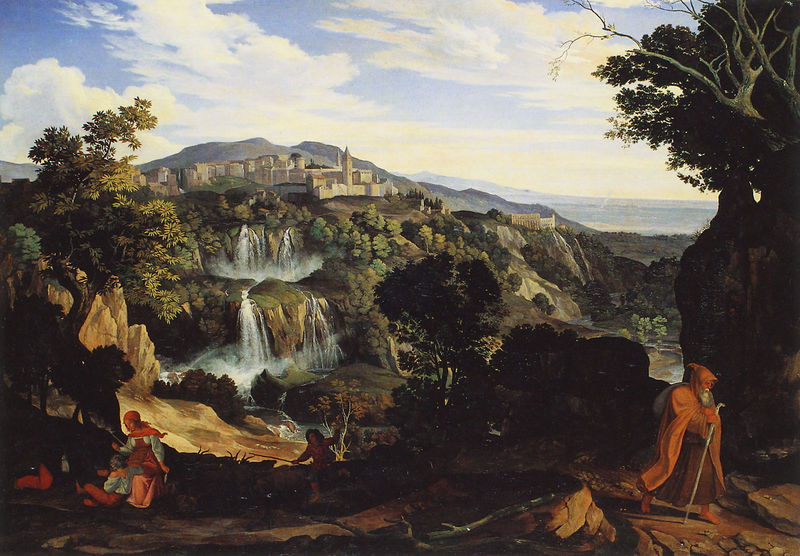
Titel: Wasserfälle von Tivoli
Künstler: Carl Philipp Fohr
Institution: Frankfurt, Städelsches Kunstinstitut
Schlagwörter: baum, berg, blau, blätter, dunkel, felsen, himmel, laub, mann, meer, umhang, wasser, wolken, bäume, fluss, grün, landschaft, menschen, stadt, braun, frau, grau, hell, licht, weiss, rot, schloss, weg, wiese, wolke, bart, steine, ast, horizont, häuser, hügel, natur, weite, kirche, mantel, kind, pflanzen, wasserfall, kinder, sack, turm, aussicht, gischt, ansicht, italien, stab, fischer, berge, gebirge, dorf, kopftuch, panorama, burg, wandern, wanderer, mönch, stadtmauer, koch, wanderung, kapuze, asser, eremit, indianer, pilger, himmel wolken, tivoli, wasserfälle, menmschen, #grüpn, jommel